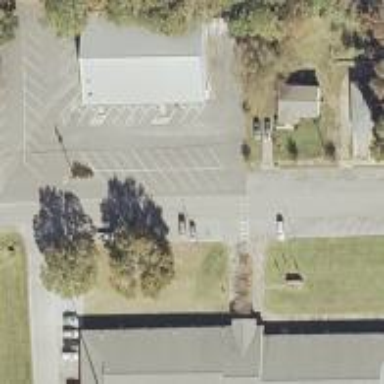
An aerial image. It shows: Parking area.